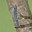
Label: 1